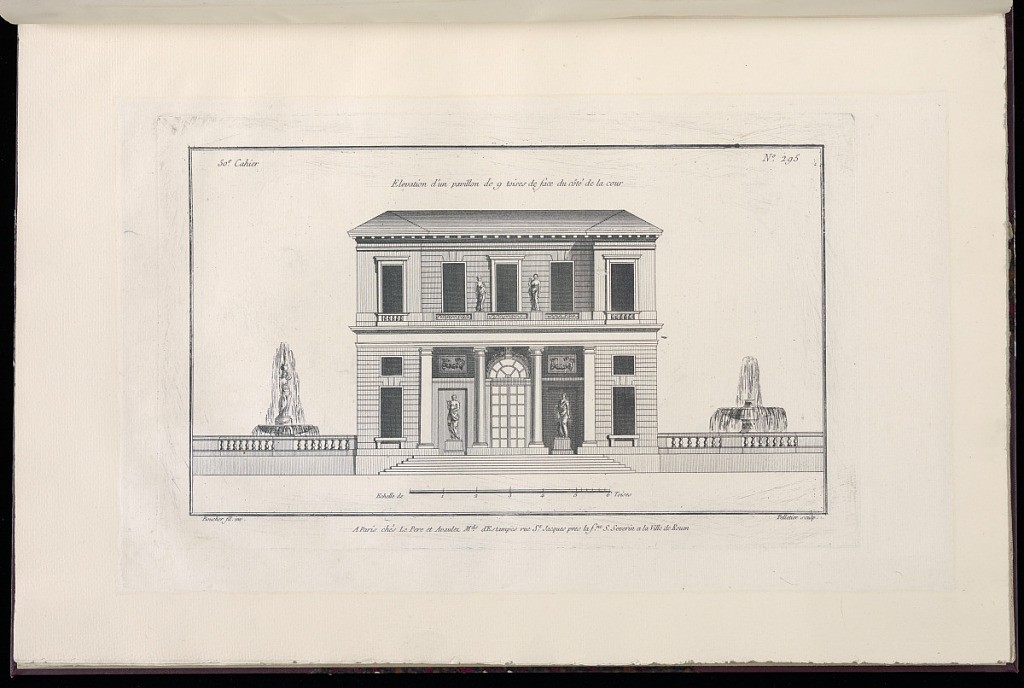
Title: Elevation d'un pavillon de 9 toises de face du côté de la cour
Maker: Juste-François Boucher, French, 1736 – 1782
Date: ca. 1775
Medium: Engraving on off white laid paper
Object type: Print
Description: Elevation of a two-story pavilion with fountains and freestanding statues on pedestals. The pavilion is stated to be 9 toises; 1 toise is the equivalent of about 3.799 square meters. The plate is signed.